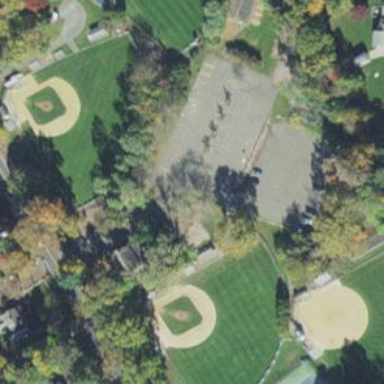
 and tennis courts. It is categorized as Existing Preserved Open Space."